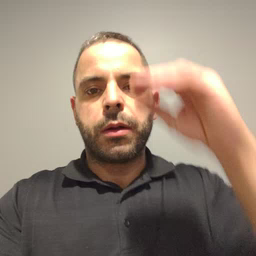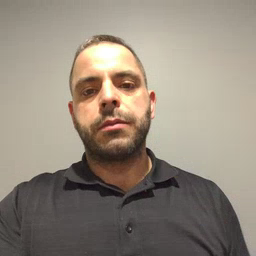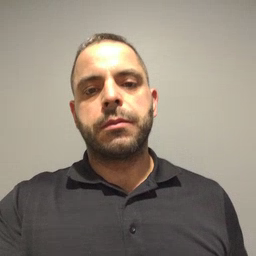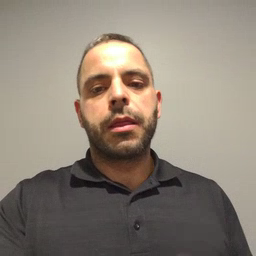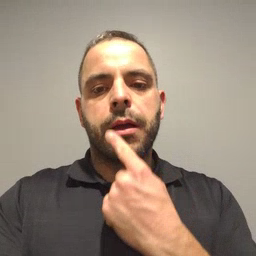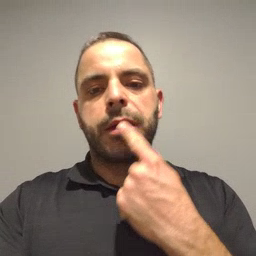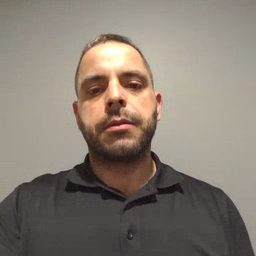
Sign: lips